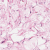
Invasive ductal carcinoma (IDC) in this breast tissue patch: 0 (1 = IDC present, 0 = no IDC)